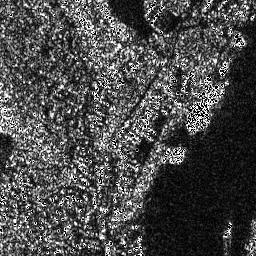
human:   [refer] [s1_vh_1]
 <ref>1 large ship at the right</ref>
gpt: <box>[[72, 30, 88, 51, 0]]</box>